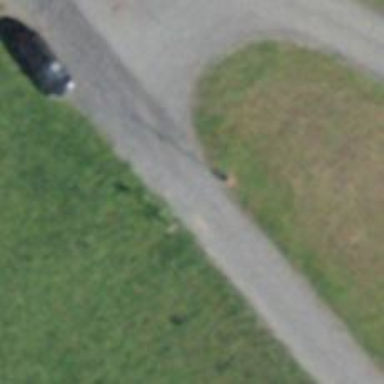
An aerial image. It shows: Lift gate barrier.